Aerial crown-view tile of a tropical tree (Barro Colorado Island, Panama), acquired 20250616:
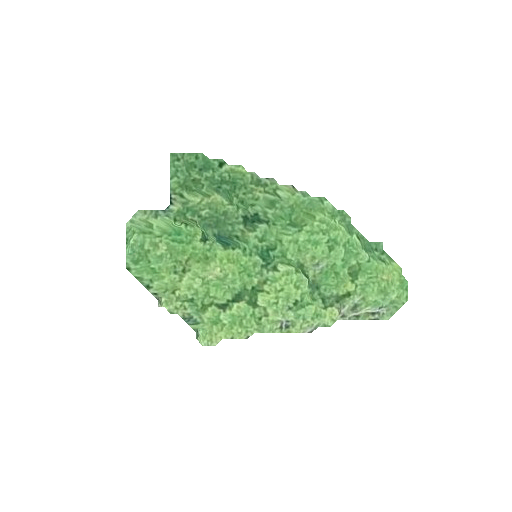
Species: Terminalia oblonga
GBIF accepted scientific name: Terminalia oblonga
Crown area: 50.495 m²